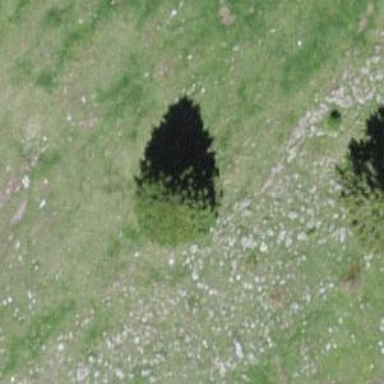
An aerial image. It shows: Needle-leaved tree in natural setting.